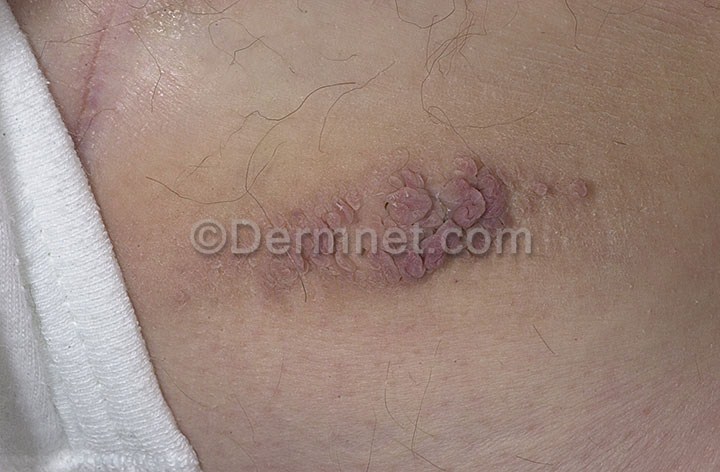
Disease: Seborrheic Keratoses and other Benign Tumors